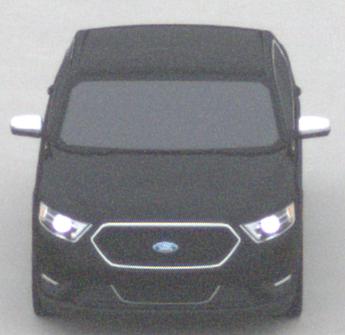
Make: Ford
Model: Taurus
Detailed model: SHO
Model produced from: 2012
Model produced until: 2019
Doors: 4
Color: black
Road condition: dry road
Daytime: midday
Contrast: low contrast